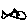
Label: fish